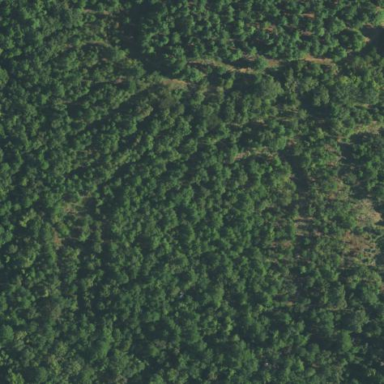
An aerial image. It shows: Mixed woodland area with variety of leaf types and cycles.